Question: My ics creator fails when it comes to download the created file.
I've tried the following:
'''
function createICS($start, $end, $type, $hrStart, $hrEnd){
$filename = $hrStart."-".$hrEnd." ".$type.".ics";
$string="
BEGIN:VCALENDAR
VERSION:2.0
PRODID:PHP
METHOD:REQUEST
BEGIN:VEVENT
DTSTART:".$start."
DTEND:".$end."
DESCRIPTION:".$type."
SUMMARY:".$type." vom ".$hrStart." bis zum ".$hrEnd."
UID:1
SEQUENCE:0
DTSTAMP:".date('Ymd')."T".date('His')."
END:VEVENT
END:VCALENDAR
";
/*!$handle = fopen($filename, 'W');
fwrite($handle, $string);
fclose($handle)*/
/*header("Cache-Control: public");
header("Content-Description: File Transfer");
header("Content-Length: ". filesize($filename).";");
header("Content-Disposition: attachment; filename=$filename");
header("Content-Type: application/octet-stream; ");
header("Content-Transfer-Encoding: binary");*/
header("Content-Disposition: attachment; filename="" . basename($filename) . """);
header("Content-Type: application/force-download");
header("Content-Length: " . filesize($filename));
header("Connection: close");
echo $string;
'''
}
But I get just this response instead of the .ics file:

What am I doing wrong? Can someone help me?
Thanks
Yanick
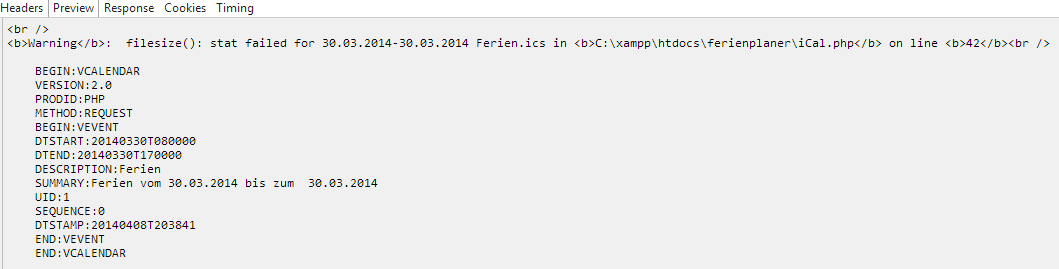
Answer: As @Brian Adams said, relplacing 'filesize($filename)' with 'strlen($string)'solved the problem.